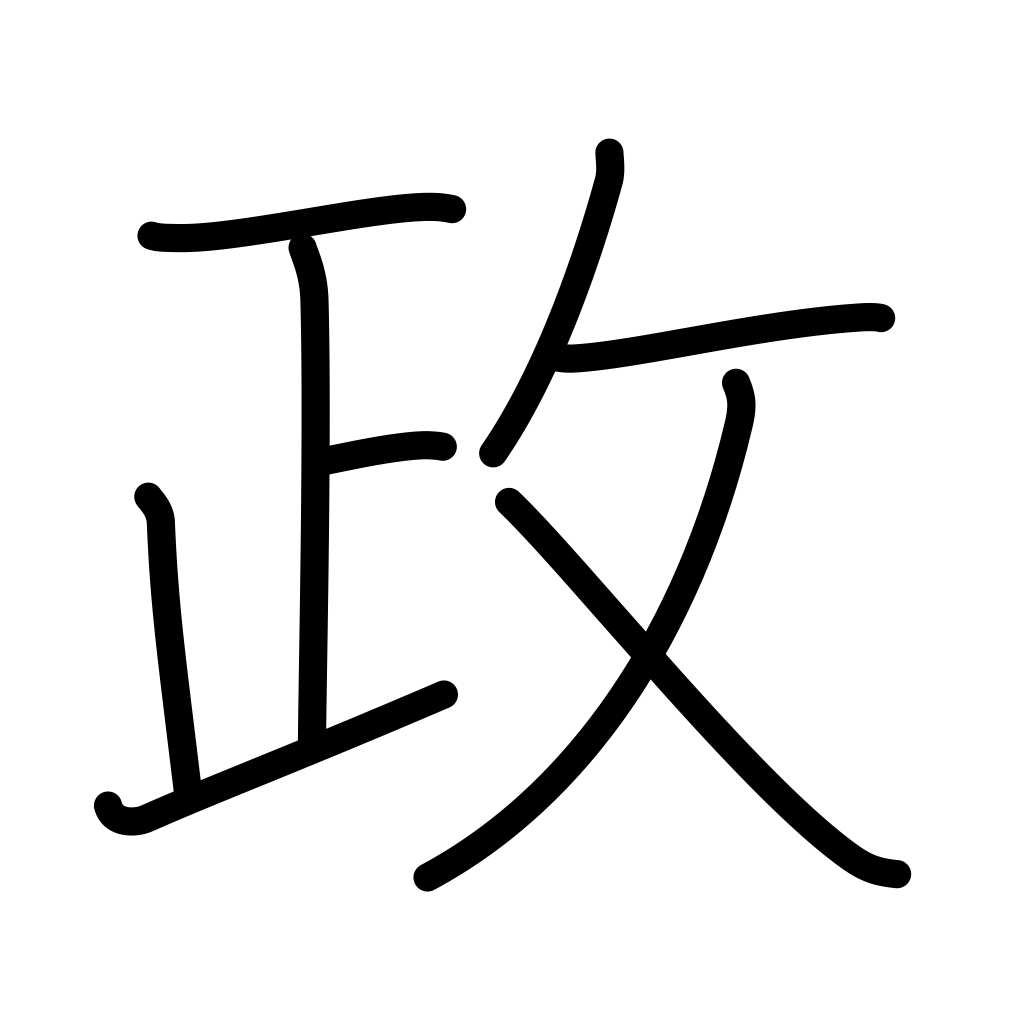
Meaning: politics, government